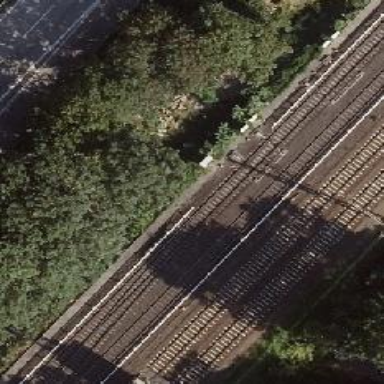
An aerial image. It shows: Railway signal.